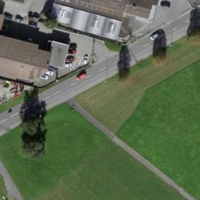
EUNIS habitat code: 24
Species observed at this site:
Filipendula ulmaria